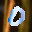
Label: 0